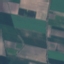
Land use / land cover class: AnnualCrop